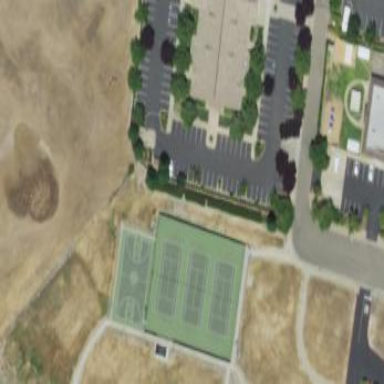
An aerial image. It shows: Tennis court on the leisure land pitch.